Question: I connect from SAS on Windows to Netezza and would like to set the connection string option to as shown in the dialog box. (I want to do it in the connection string so I don't have manually to click the option every time.)

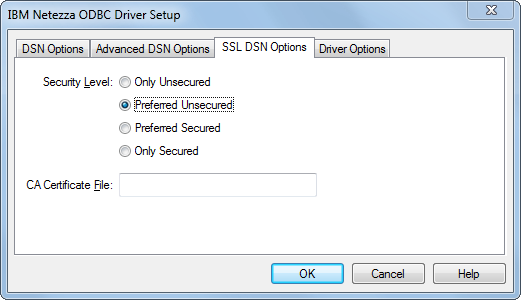
Answer: In your ODBC connection string specify "SecurityLevel=onlySecured" to force the use of SSL.